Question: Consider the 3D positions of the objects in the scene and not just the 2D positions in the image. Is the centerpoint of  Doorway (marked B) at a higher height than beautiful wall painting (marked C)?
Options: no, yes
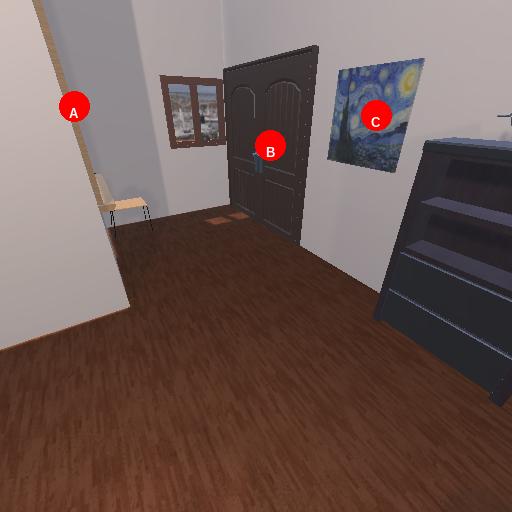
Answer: no